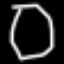
Label: octagon